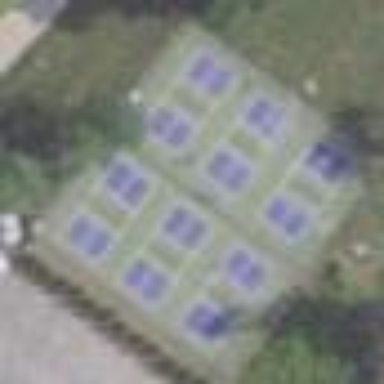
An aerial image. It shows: Tennis court on pitch.